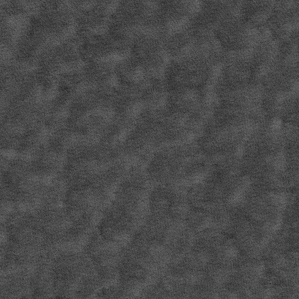
Label: frost